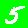
Digit: 5